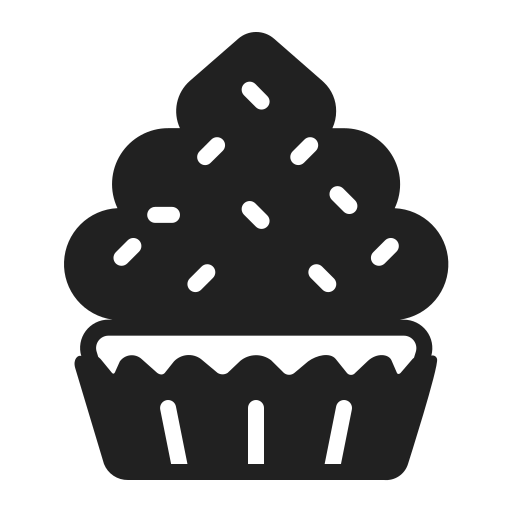
cupcake high contrast